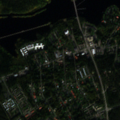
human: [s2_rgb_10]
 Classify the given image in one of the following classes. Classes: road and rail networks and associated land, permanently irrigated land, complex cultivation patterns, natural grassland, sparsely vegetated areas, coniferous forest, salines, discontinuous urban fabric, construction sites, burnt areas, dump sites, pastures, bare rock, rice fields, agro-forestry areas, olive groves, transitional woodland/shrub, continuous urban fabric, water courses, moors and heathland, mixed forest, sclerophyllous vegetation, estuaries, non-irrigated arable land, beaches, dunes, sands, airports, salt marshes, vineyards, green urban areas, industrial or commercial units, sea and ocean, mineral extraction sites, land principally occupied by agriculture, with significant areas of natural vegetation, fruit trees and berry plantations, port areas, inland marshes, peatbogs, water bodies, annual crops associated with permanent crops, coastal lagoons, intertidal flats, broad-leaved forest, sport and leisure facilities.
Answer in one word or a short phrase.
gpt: discontinuous urban fabric, coniferous forest, mixed forest, water courses, water bodies